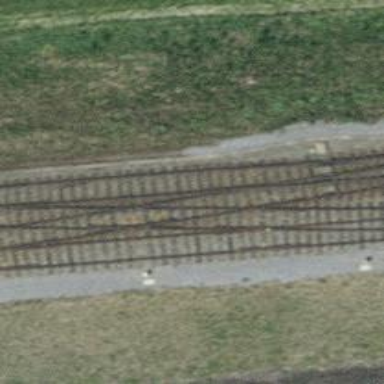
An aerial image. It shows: Railway crossing.